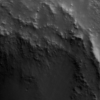
Label: not_dusty